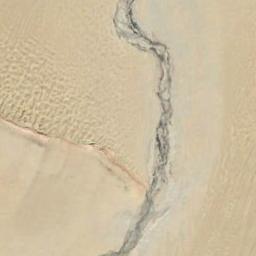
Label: desert